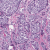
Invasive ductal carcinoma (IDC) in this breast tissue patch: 1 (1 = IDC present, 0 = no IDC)